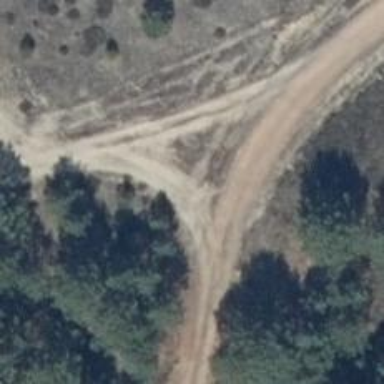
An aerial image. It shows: Gravel track with grade 2 quality.